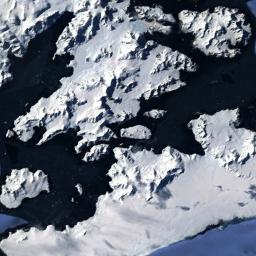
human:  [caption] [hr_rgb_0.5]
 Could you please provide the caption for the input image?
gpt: A large mountain covered in snow is surrounded by blue water .

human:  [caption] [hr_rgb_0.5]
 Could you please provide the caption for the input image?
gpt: The snow berg is full of white snow .

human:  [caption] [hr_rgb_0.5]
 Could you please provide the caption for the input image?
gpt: The snowberg is covered with glaciers .

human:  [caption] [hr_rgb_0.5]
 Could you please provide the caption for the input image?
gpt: There is snow on the part of the snowberg .

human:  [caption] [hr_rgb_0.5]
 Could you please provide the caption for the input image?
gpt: There are some snowbergs with water around .